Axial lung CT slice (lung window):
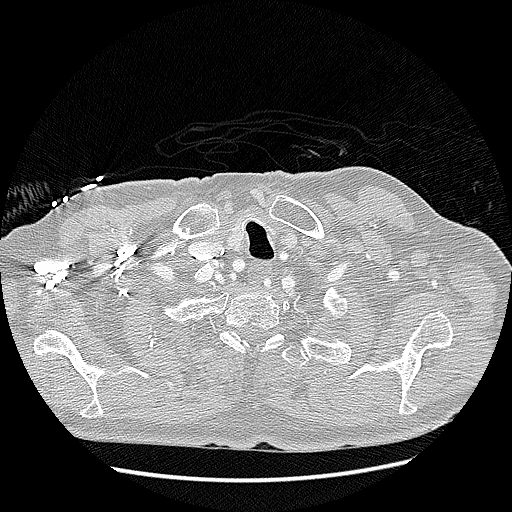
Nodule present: no